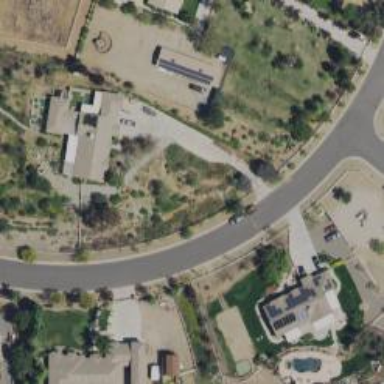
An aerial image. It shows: Driveway.